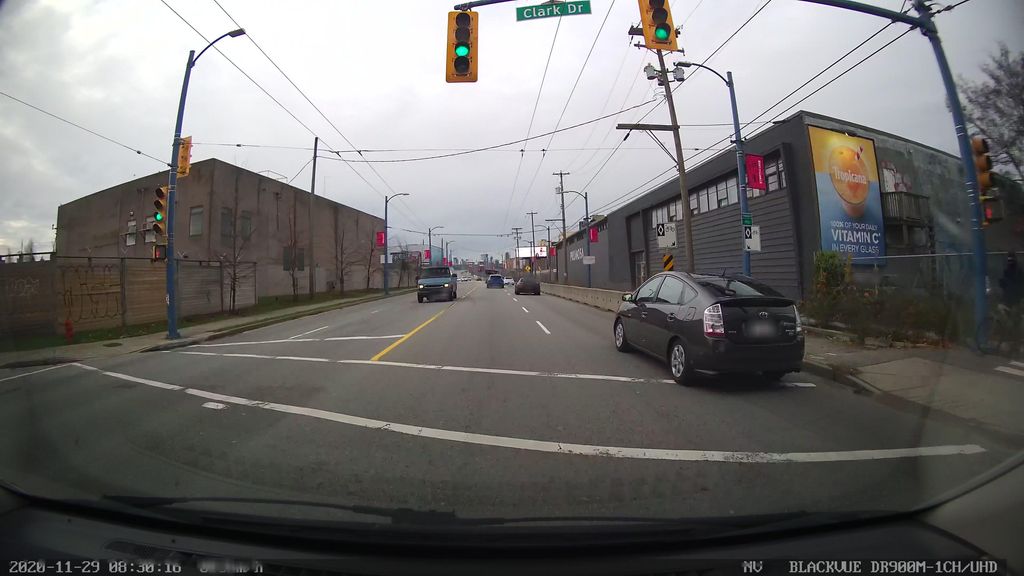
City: vancouver